Question: I have already converted the '.mlmodel' to '.mlmodelc' , and I have put it in the resources folder. Im using 'Vision framework' and 'MNIST' model, following this tutorial (<URL>, but using swift playground.
What am i missing?
(im using .playground files, not .playgroundbook files)
line of code:
'''
guard let visionModel = try? VNCoreMLModel(for: MNIST().modelc) else {fatalError("can not load Vision ML model")}
'''
Error message:
> use of undefined identifier 'MNIST'
Screenshot:
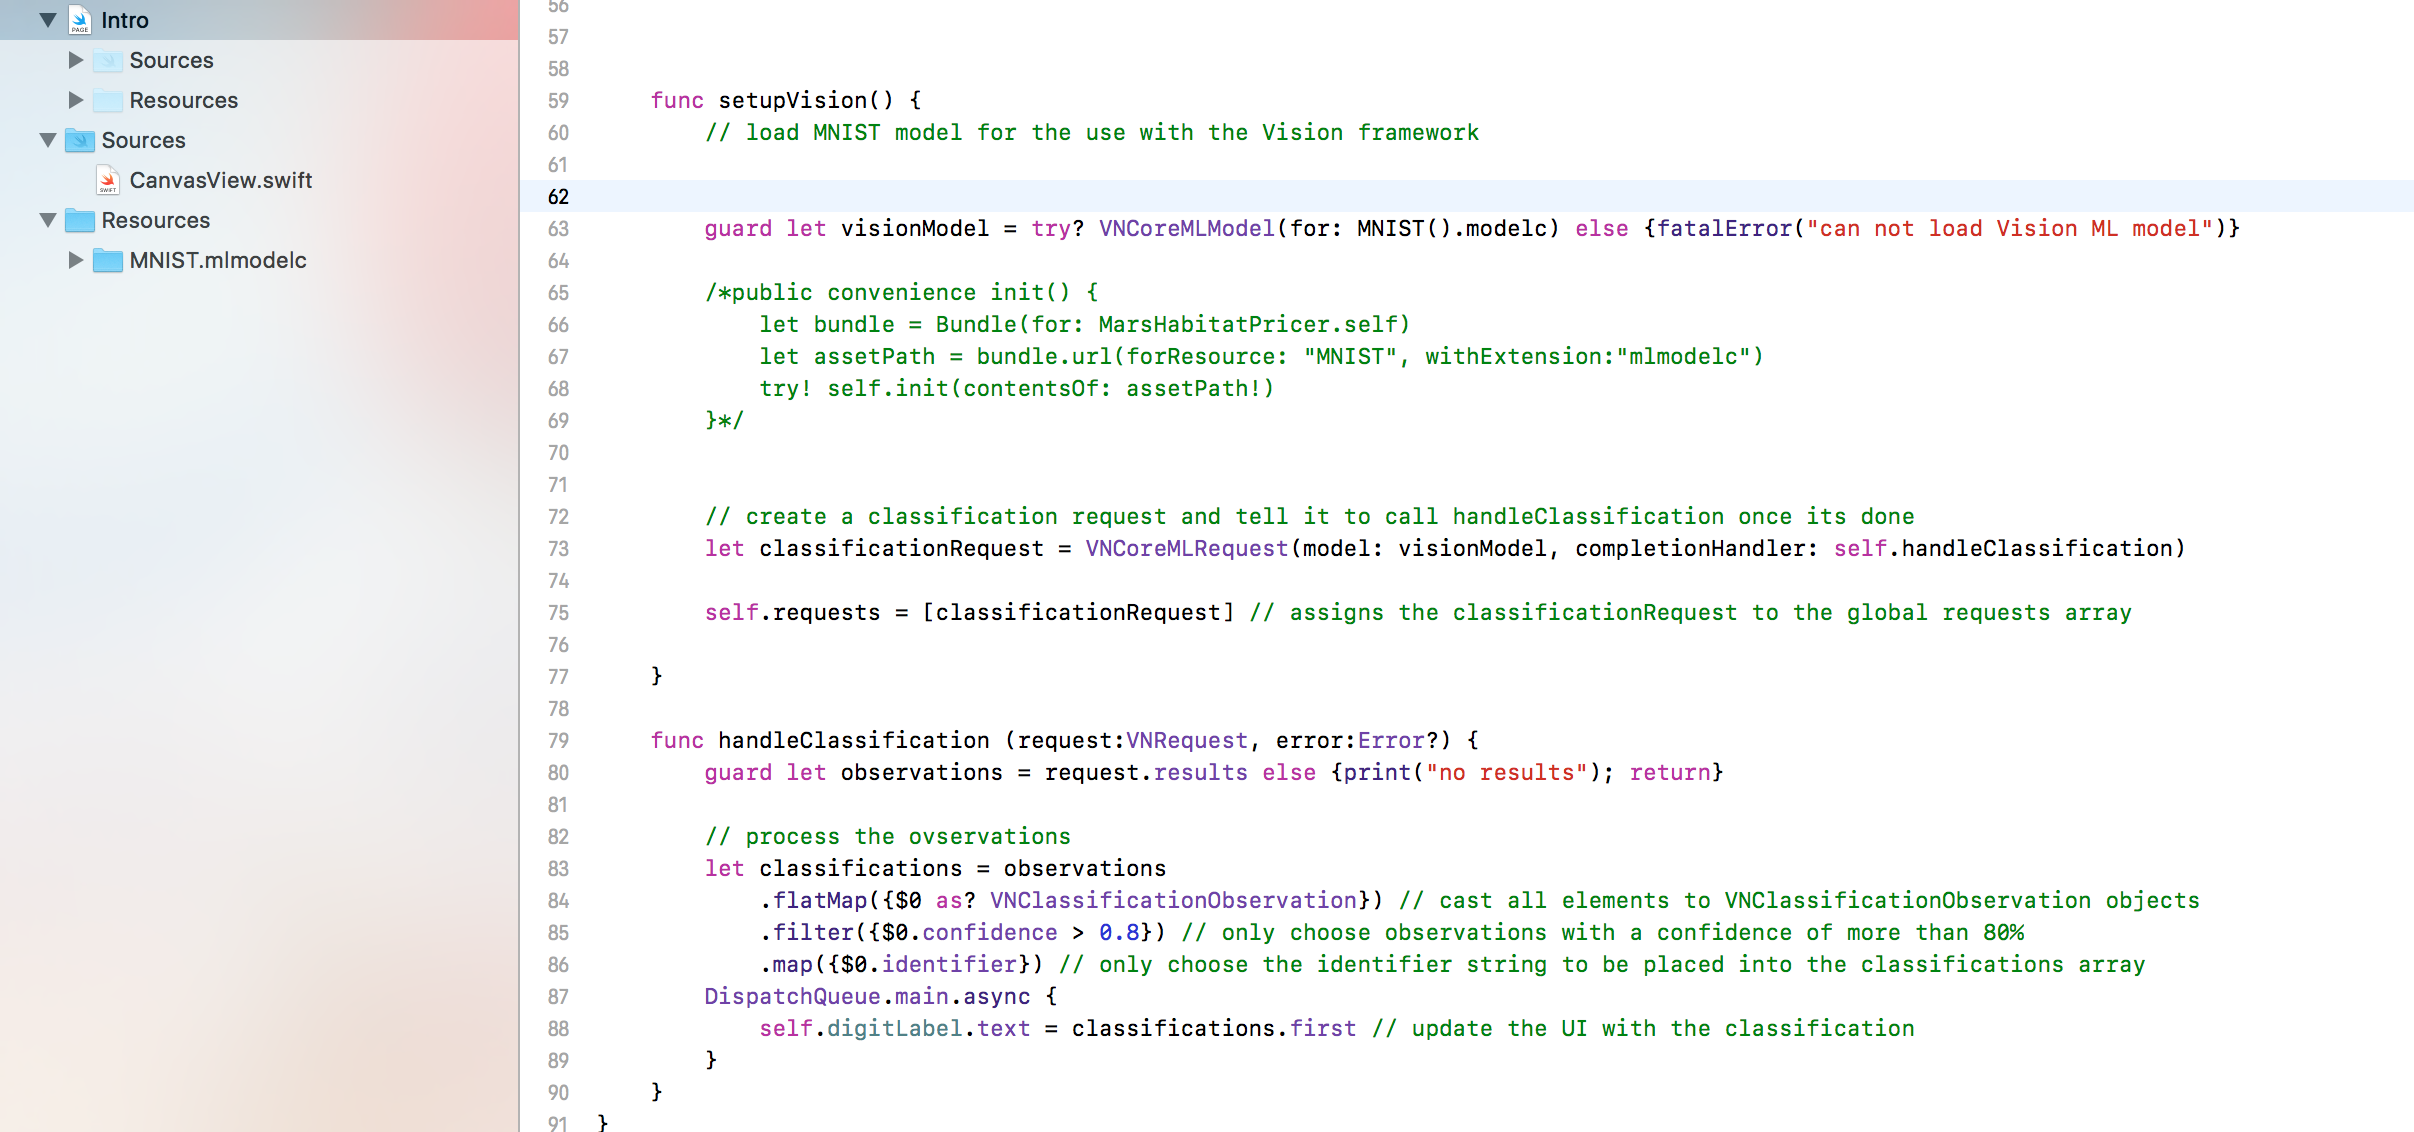
Answer: Playground doesn't recognize the '.mlmodel' file by default, so we need an iOS Project to help us find the compiled 'mlmodelc' folder, and copy the 'mlmodelc' folder to playground's resource folder, and the auto generated helper class to playground's source folder and change it to public. Then it works!
Try this project:
<URL>